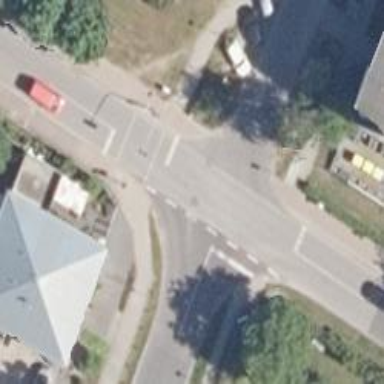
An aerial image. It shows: Tertiary road with asphalt surface and sidewalk on the left side.